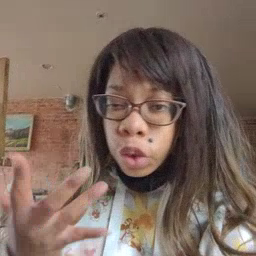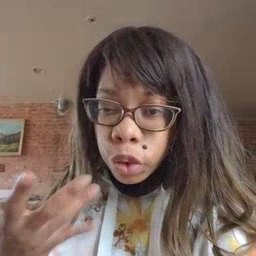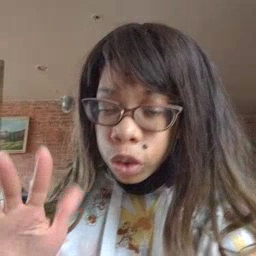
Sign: finish